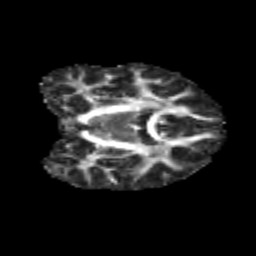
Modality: FA
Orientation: coronal
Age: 12
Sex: female
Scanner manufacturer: siemens
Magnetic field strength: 3 T
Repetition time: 3.8 s
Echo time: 0.07 s